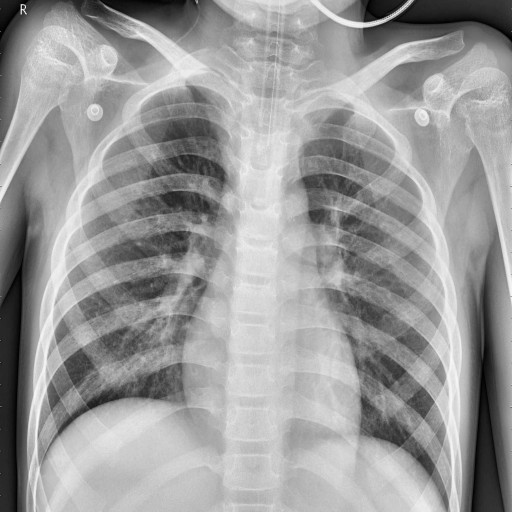
Finding: PNEUMONIA